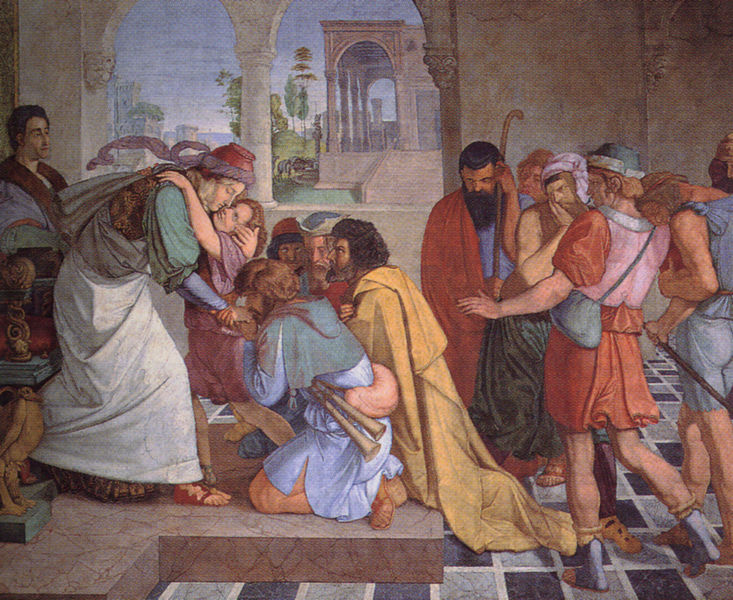
Titel: Joseph gibt sich seinen Brüdern zu erkennen
Künstler: Peter Cornelius
Standort: Berlin
Institution: Alte Nationalgalerie
Schlagwörter: baum, blau, gemälde, gruppe, hand, himmel, mann, umhang, weiß, bäume, frauen, gelb, grün, landschaft, menschen, bewegung, bunt, frau, hintergrund, hut, marmor, männer, raum, szene, säule, säulen, ausblick, gebäude, rot, leute, malerei, muster, bart, bärte, wand, architektur, band, bibel, kleidung, bild, hände, boden, gewand, mantel, sessel, familie, gewänder, kind, renaissance, rosa, stock, zypressen, aussicht, kopfbedeckung, farbig, füße, kuss, küssen, liebe, umarmung, italien, perspektive, süden, schuhe, stab, luftperspektive, hof, empore, rundbogen, treppe, könig, thron, trennung, musikinstrument, stufe, stufen, sandalen, podest, knie, nazarener, fein, loggia, antike, orient, palast, zentralperspektive, fliesen, knien, herrscher, schritt, beutel, kacheln, tasche, fürst, arkaden, kapitelle, kapitell, römer, flöte, christus, altes testament, antik, knieend, knieen, knieende, huldigung, umhänge, tempel, fresko, begrüßung, anbeten, verehrung, dudelsack, brüder, magdalena, anbetung, bitte, turban, hirte, hirten, schäfer, rennaissance, flöten, handkuss, genesis, sohn, fresco, glück, demut, farbigkeit, josef, joseph, kniefall, ägypten, geborgenheit, gewände, erkennen, dank, cornelius, wiedersehen, bodenfliesen, küsse, pharao, verrat, begrüßen, schalmei, pagoden, komplementärkontraste, romantism, joseph und seine brüder, grppen, stab stock, weinschlach, anktik, verzeihen, aerchi